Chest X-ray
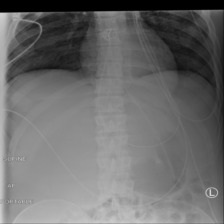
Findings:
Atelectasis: negative
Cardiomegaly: negative
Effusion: negative
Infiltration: positive
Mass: negative
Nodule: negative
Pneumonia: negative
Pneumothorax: negative
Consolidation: negative
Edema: negative
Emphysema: negative
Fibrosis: negative
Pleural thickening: negative
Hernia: negative